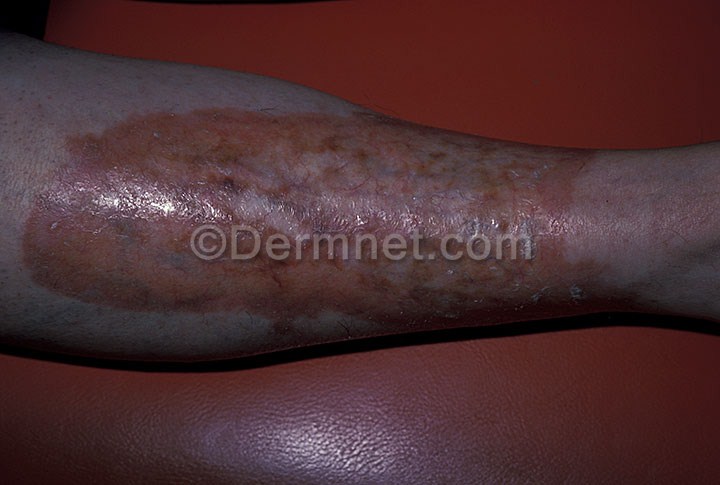
Disease: Systemic Disease